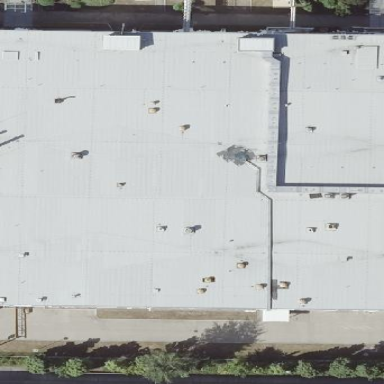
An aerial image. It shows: Industrial building.